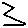
Label: zigzag